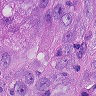
Metastatic tissue present: yes